Current action and preconditions to check: trajectory_clear

Your task: For each precondition in the list above, predict whether it will hold at this action.

Consider the current scene as observed from the mobile robot's camera, and analyze the predicted future states of all dynamic agents (e.g., people, animals, vehicles, or any moving entities) within the NEXT SECOND.

IMPORTANT: Only answer "very likely" if you are absolutely certain—based on strong, clear evidence—that a dynamic agent will violate the precondition in the predicted future state. Do NOT answer "very likely" for unlikely, ambiguous, or low-probability risks.

Ask yourself for each precondition: Is there a high probability, with clear and convincing evidence, that the predicted future states of any dynamic agent will interfere with the predicted future state of the currently executing action within the NEXT SECOND, causing that precondition to fail?

Assess the risk level based on these predictions. Use "likely" or "very likely" if motions create a clear risk of interference.

Use "neutral" or "improbable" if agents are nearby but their predicted paths are clearly diverging or non-conflicting.

Failure Risk Categories: "very improbable", "improbable", "neutral", "likely", "very likely"

Answer Format: Output ONLY the probability_of_failure value from these categories: "very improbable", "improbable", "neutral", "likely", "very likely"

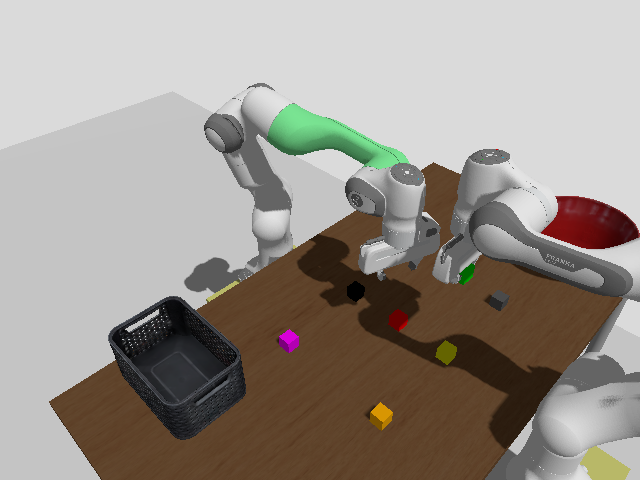

Answer: likely